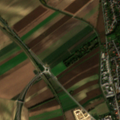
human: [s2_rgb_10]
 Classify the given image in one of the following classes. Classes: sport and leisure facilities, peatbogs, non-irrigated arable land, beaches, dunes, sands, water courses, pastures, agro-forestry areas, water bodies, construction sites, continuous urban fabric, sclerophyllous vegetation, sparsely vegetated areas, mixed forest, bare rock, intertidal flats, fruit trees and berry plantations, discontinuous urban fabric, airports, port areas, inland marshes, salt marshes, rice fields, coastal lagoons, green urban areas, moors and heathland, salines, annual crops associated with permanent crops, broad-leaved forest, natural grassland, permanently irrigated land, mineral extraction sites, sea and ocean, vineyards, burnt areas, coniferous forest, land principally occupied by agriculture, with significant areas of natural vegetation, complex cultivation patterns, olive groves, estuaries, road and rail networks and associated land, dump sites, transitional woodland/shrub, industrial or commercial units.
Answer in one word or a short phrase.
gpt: discontinuous urban fabric, non-irrigated arable land, mixed forest